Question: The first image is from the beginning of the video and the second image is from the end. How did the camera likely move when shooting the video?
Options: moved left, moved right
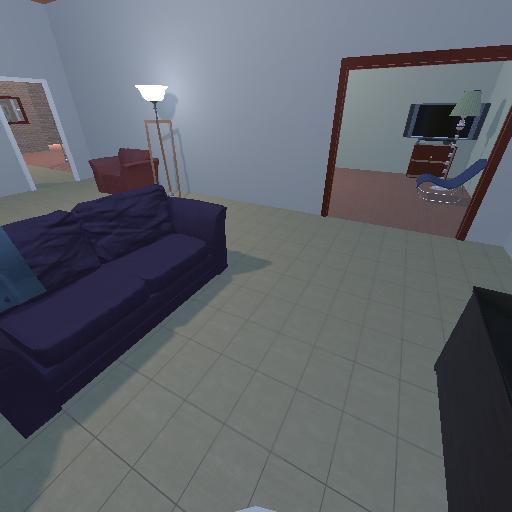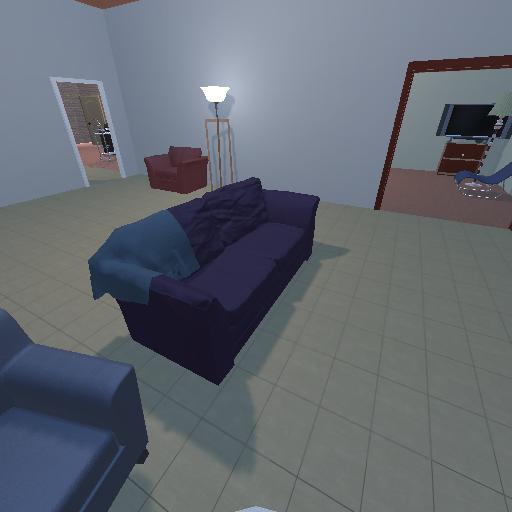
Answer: moved left